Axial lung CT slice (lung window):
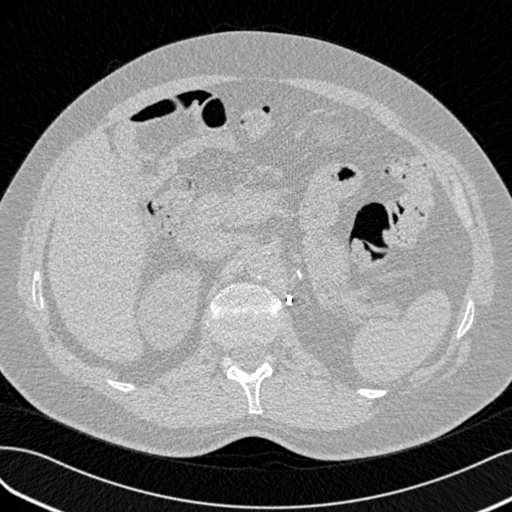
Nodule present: no